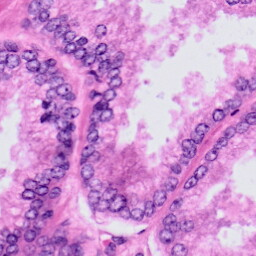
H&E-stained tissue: Prostate